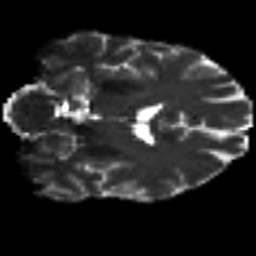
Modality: T2w
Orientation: coronal
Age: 47
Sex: male
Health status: ill
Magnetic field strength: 3 T
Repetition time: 9 s
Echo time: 0.093 s